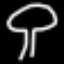
Label: mushroom